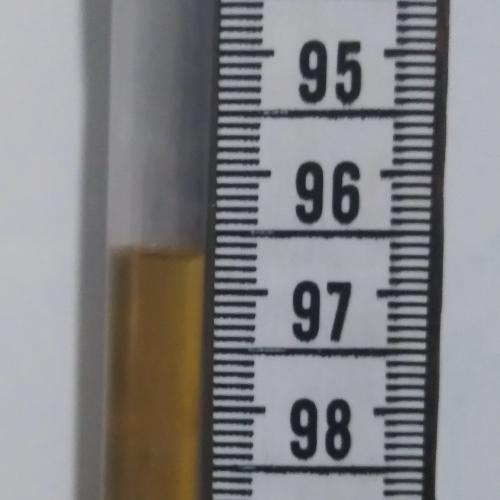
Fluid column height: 96.7 cm